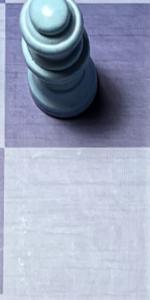
Label: Empty